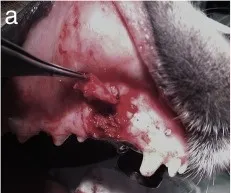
Case #9 - Visual examination of the oral cavity and identification of the fractured maxillary canine tooth.
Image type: medical_photograph (skin_photograph)